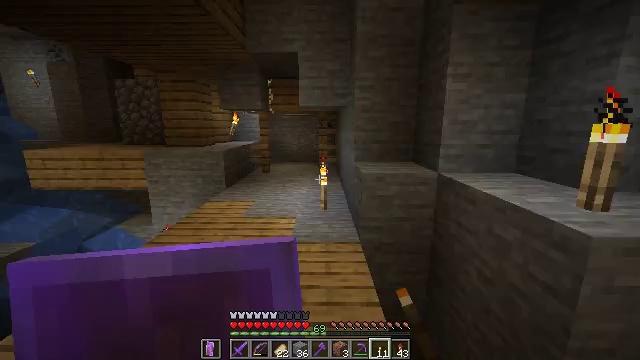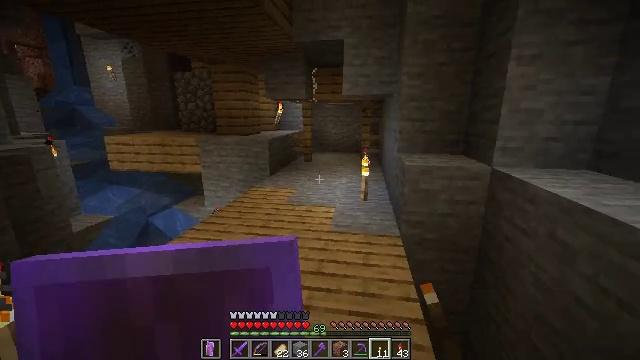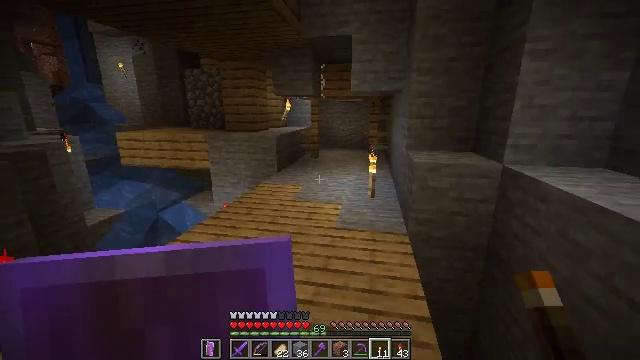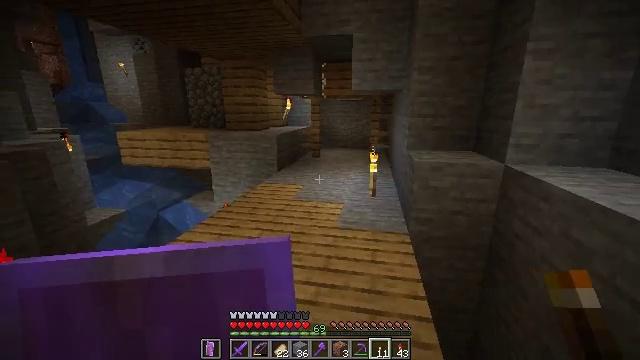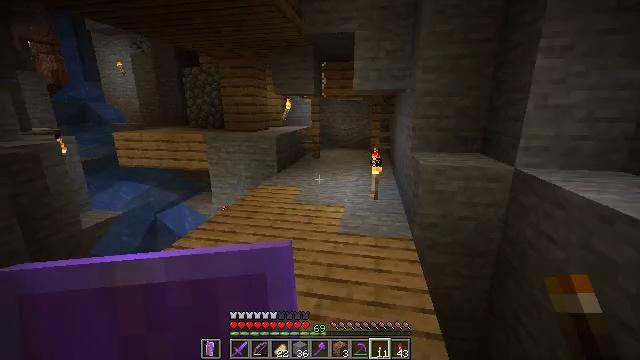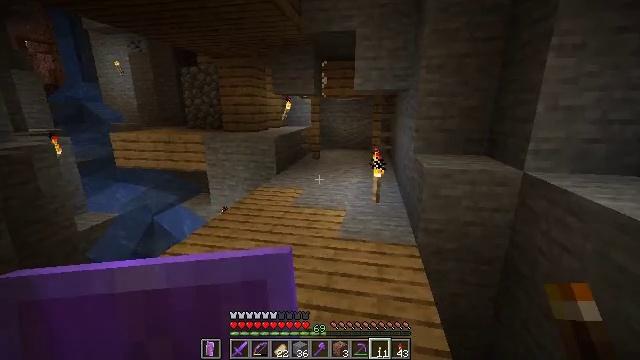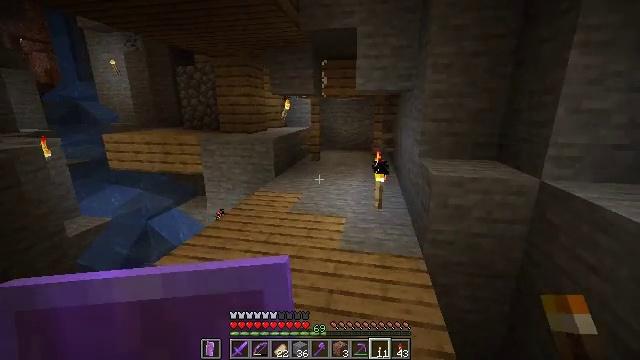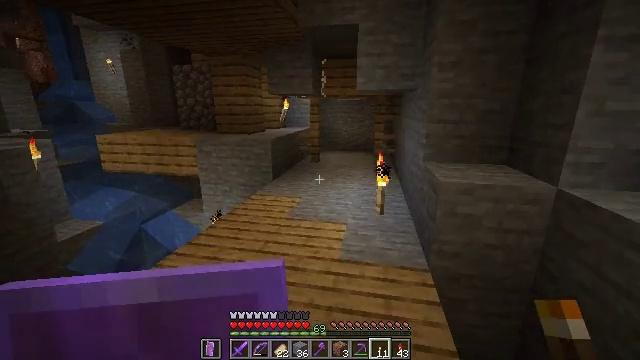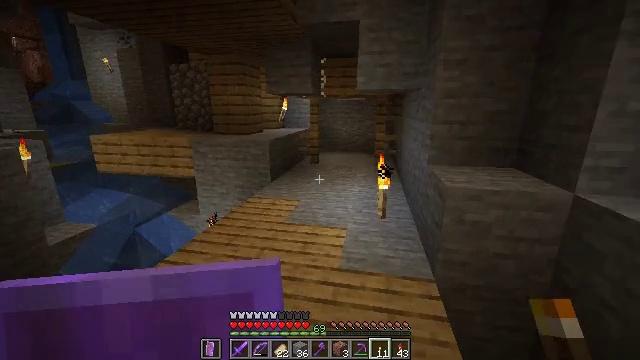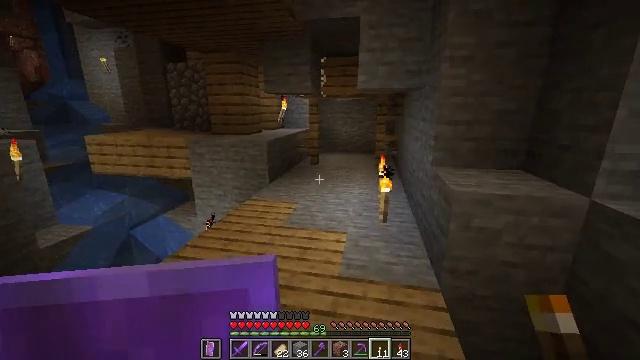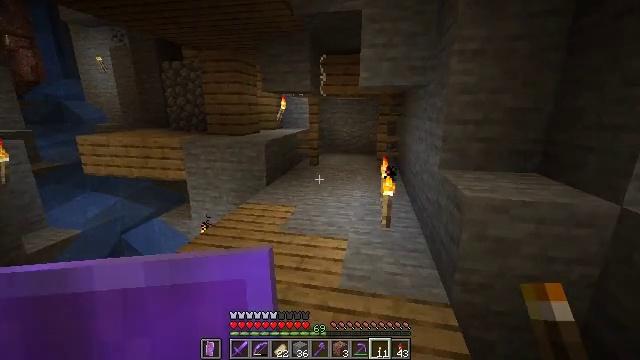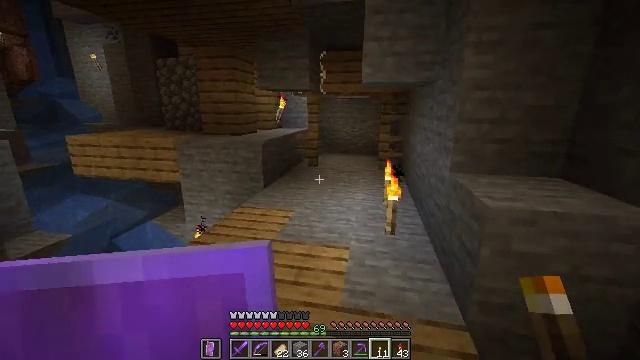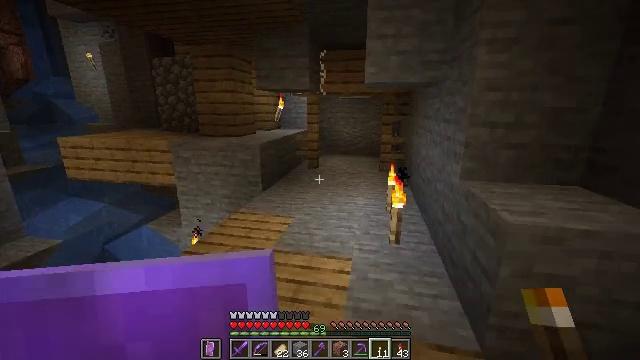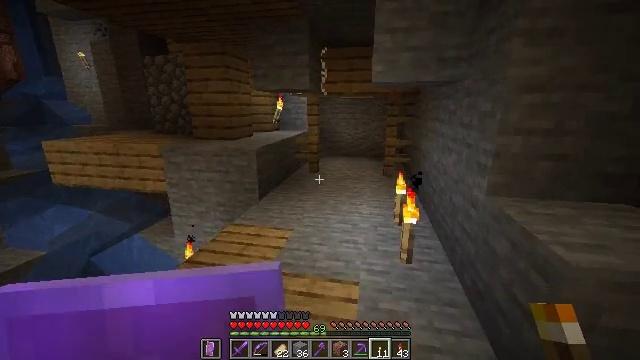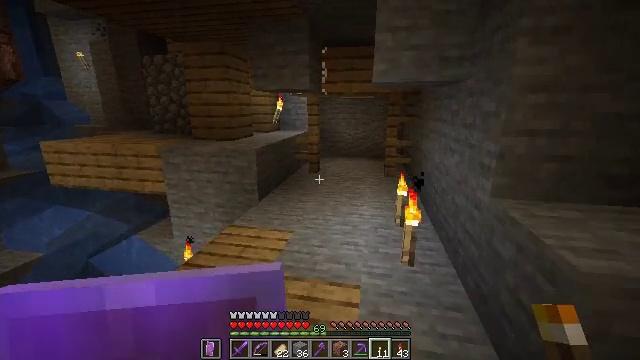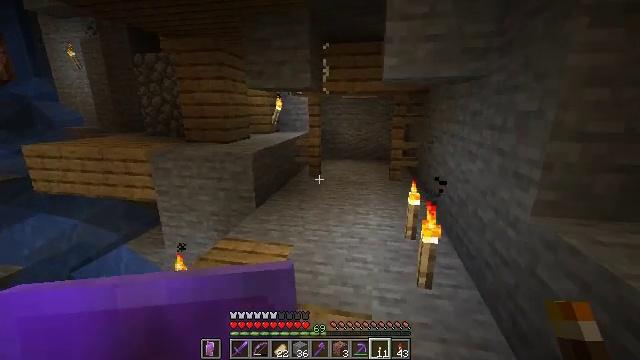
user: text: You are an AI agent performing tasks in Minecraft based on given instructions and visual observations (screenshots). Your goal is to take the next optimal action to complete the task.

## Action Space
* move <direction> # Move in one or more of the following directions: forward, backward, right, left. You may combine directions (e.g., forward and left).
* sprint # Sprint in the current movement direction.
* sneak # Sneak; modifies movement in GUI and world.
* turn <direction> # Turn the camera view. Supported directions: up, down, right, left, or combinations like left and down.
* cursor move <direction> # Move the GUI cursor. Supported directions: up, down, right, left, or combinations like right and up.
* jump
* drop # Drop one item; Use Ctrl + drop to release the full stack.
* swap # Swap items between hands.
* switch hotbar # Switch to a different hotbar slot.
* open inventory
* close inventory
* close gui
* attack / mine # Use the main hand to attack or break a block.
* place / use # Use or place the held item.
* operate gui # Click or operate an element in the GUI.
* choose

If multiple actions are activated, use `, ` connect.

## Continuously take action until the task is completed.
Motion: motion action
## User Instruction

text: Mine cobblestone underground.
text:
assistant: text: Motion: turn left and down
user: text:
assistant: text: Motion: turn left
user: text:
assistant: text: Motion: move forward
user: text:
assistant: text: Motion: move forward
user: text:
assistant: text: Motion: move forward
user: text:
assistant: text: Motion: move forward
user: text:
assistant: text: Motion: move forward
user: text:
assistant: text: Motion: move forward
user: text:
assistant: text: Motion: move forward
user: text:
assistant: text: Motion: move forward
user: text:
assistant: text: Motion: move forward
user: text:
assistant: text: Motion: move forward
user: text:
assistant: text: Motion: move forward
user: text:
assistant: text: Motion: move forward
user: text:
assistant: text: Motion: move forward
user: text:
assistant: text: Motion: move forward
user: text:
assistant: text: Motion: move forward
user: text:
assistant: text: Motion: move forward
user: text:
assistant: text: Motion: move forward
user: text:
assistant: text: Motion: move forward
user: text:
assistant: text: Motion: move forward
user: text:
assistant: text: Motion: move forward
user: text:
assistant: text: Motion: move forward
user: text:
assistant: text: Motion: move forward
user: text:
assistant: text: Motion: move forward
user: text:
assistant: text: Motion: move forward
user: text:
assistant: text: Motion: move forward
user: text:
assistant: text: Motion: move forward
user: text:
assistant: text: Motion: move forward
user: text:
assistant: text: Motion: move forward